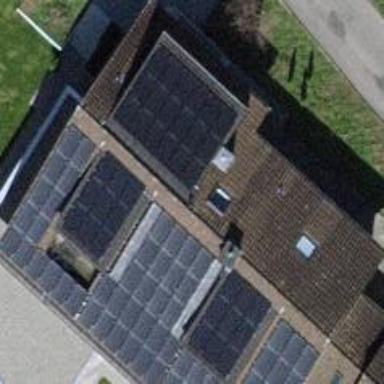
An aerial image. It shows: Solar power generator using photovoltaic panels.